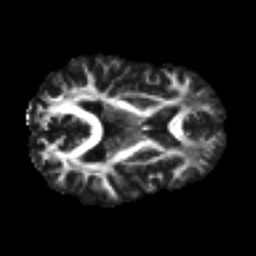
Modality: FA
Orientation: axial
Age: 37
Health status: ill
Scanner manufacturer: philips
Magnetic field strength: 3 T
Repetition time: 9 s
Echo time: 0.127 s